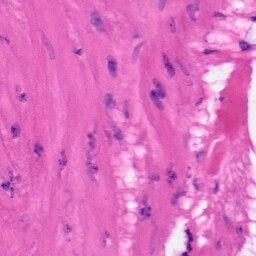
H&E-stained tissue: Skin